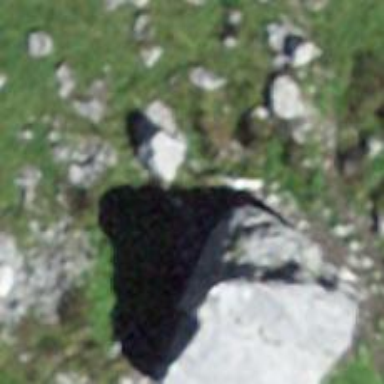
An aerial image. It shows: View of natural rock.